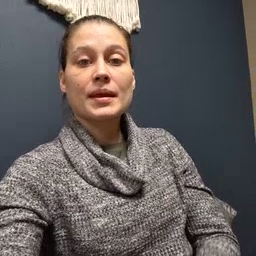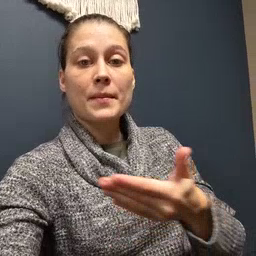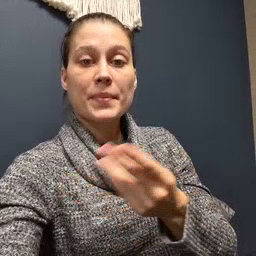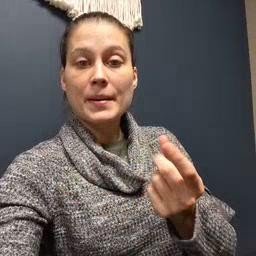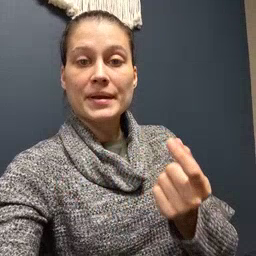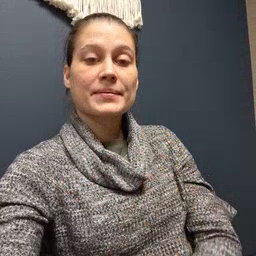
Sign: puppy